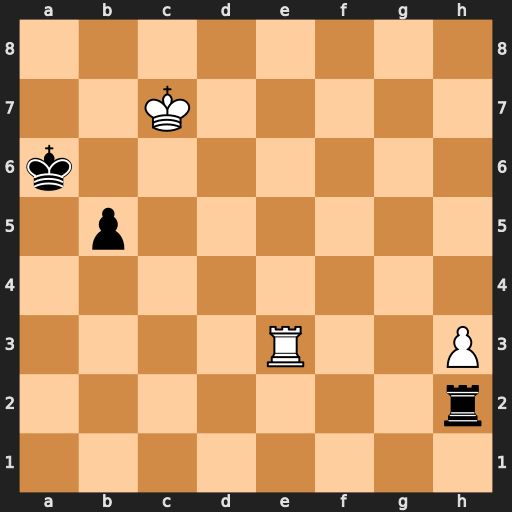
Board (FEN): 8/2K5/k7/1p6/8/4R2P/7r/8
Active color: w
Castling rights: -
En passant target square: -
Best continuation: Ra3#